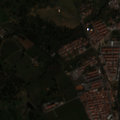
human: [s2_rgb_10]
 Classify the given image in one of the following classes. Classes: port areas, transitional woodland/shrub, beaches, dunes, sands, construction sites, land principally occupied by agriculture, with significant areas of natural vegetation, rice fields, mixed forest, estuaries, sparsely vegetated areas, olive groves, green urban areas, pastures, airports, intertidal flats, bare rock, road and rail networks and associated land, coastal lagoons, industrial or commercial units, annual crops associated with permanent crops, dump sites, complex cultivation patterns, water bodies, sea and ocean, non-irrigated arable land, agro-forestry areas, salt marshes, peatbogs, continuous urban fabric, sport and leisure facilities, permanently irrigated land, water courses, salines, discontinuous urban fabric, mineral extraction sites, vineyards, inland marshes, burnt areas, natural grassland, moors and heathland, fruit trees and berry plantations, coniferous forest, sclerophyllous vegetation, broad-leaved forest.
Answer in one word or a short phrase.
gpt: continuous urban fabric, non-irrigated arable land, annual crops associated with permanent crops, complex cultivation patterns, land principally occupied by agriculture, with significant areas of natural vegetation, agro-forestry areas